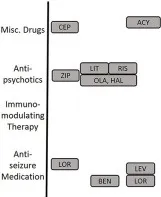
Timeline of the evolution of the patient's condition in relation to treatments and findings. CEP, Cephalexin; LEV, Levetiracetam; LOR, Lorazepam; RIX, Rituximab; FAZ, Cefazolin; ENOX, Enoxaparin; MET, Metoprolol; BAC, Bactrim; ZIP, Ziprasidone; OLA, Olanzapine; HAL, Haldol; RIS, Risperadol; Ben, Benztropine.
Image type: chart (chart)